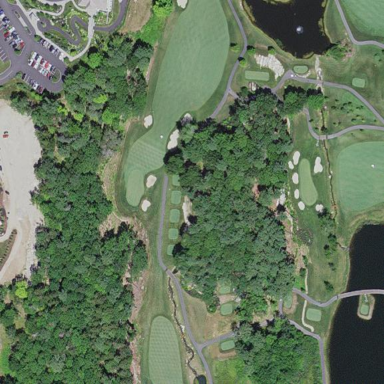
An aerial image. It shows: Rough area in golf course.